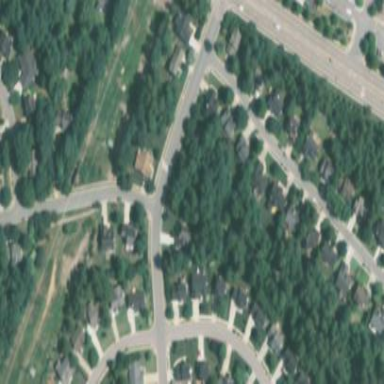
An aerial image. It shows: Residential neighbourhood.